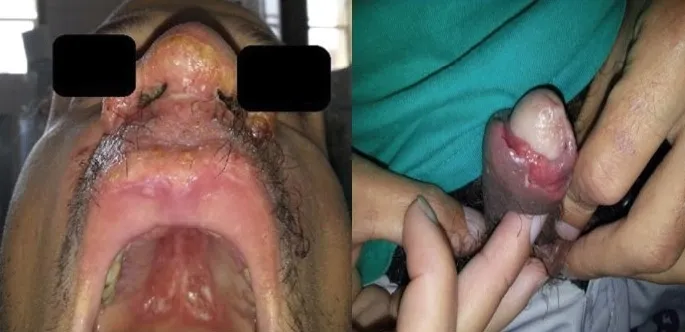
Characteristic ulcerated lesion with exudation and infiltration in the nasal base, filter, palate, and balanoprepucial sulcus.
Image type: medical_photograph (other_medical_photograph)